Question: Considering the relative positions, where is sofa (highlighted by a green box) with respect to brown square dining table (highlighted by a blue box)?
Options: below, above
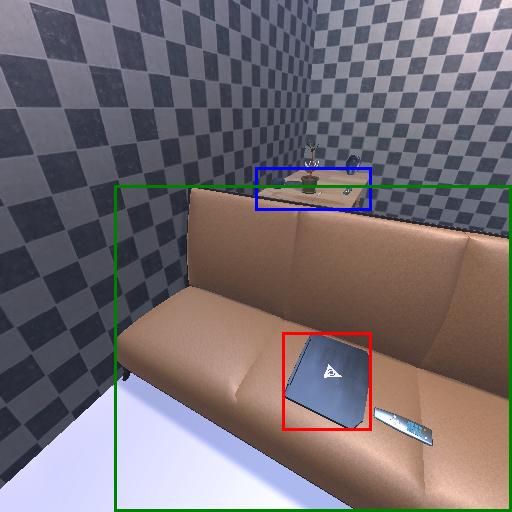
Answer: below